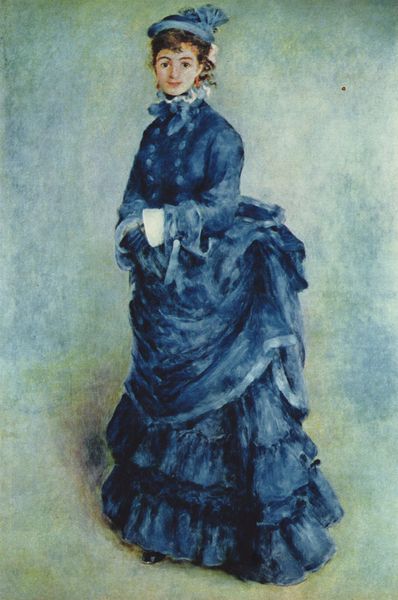
Titel: Pariser Mädchen (Die Dame in Blau)
Künstler: Pierre Auguste Renoir
Standort: Cardiff (Wales)
Institution: National Museums and Galleries of Wales
Schlagwörter: blau, gemälde, körper, schatten, weiß, gelb, grün, impressionismus, mädchen, auguste renoir, braun, degas, elegant, frau, frisur, grau, haar, handschuh, handschuhe, hell, hintergrund, hut, jahrhundertwende, kleid, licht, mund, nase, ohrring, renoir, schmuck, schwarz, türkis, ölbild, blick, dame, rot, haube, hochformat, malerei, mode, rock, schleife, blond, hemd, jacke, jung, wand, augen, bluse, falten, gesicht, kleidung, kragen, lang, mensch, samt, spitze, bildnis, portrait, porträt, öl, pastos, gewand, haare, mantel, stehend, adel, ohrringe, rokkoko, en face, frontal, hübsch, knopf, lippen, locken, rokoko, hellblau, lächeln, schleppe, taille, hintern, tüll, ausdruck, haarband, blue, hat, dress, lady, woman, monet, halstuch, draperie, manet, robe, junge frau, rüschen, knöpfe, sonnenhut, abendkleid, unterrock, bürgertum, leinwand, hütchen, manschette, manschetten, schuh, biedermeier, diffus, glove, hüfte, reif, volant, freundlich, gerafft, volants, ansehen, drehung, reifen, reifrock, coule de paris, schösschen, turnüre, blaue, jugendliche, lagen, strassenkleid, doppelreiher, rockschoss, angezogen, blaues kleid, gemäld, knopfreihen, tull, tournüre, neutraler hintergrund, r, raffrock, brunette